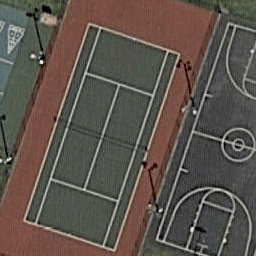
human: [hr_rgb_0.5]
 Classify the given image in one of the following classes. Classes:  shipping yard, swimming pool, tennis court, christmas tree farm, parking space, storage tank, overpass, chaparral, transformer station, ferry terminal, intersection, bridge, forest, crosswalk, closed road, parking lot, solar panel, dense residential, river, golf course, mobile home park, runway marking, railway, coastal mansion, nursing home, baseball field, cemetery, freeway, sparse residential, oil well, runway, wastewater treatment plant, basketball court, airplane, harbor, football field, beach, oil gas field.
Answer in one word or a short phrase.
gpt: tennis court